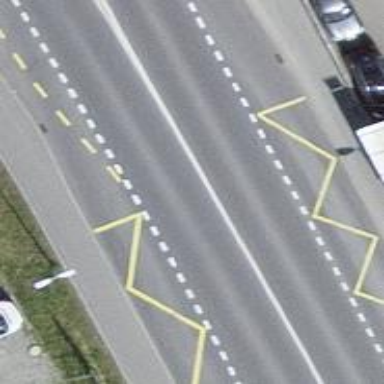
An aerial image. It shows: Bus stop equipped with public transport stop position.